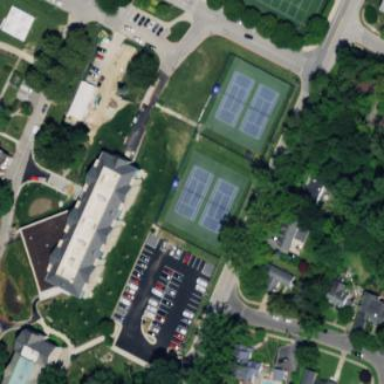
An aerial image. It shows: Tennis court on pitch designated for leisure land.